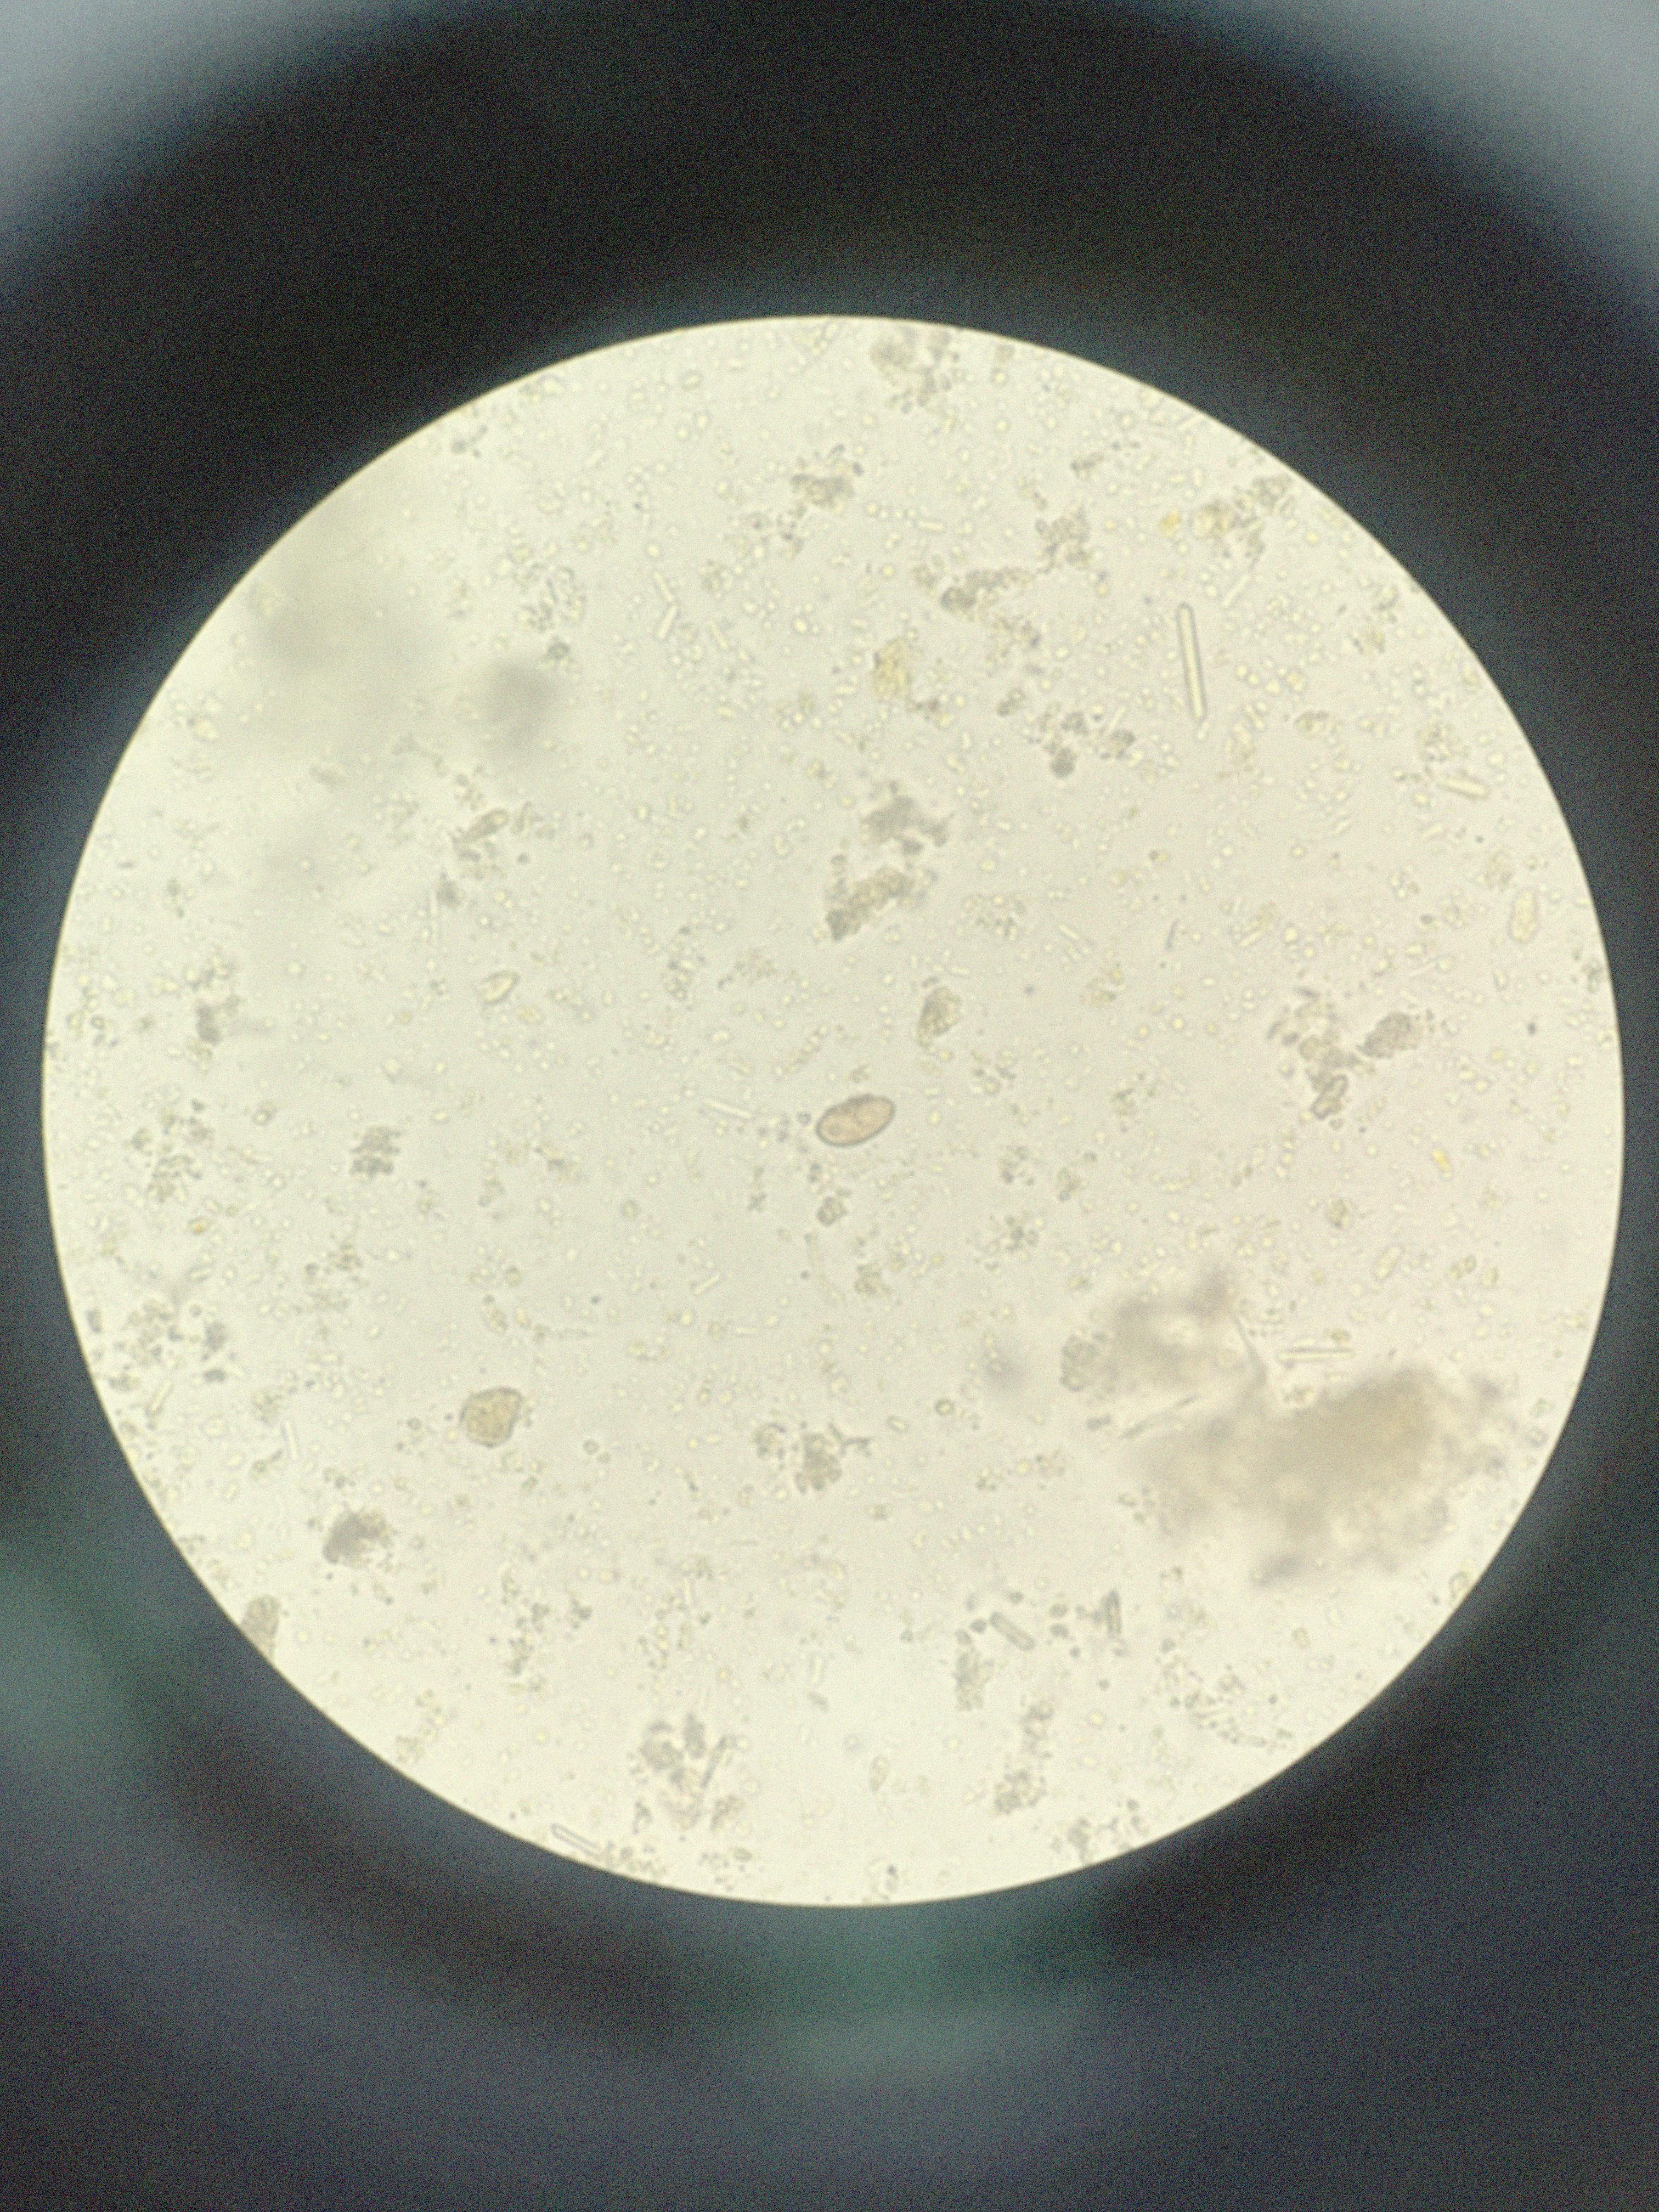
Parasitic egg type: Opisthorchis viverrine